Interaction volume radius: 10 \u00c5
Interaction volume height: 10 \u00c5
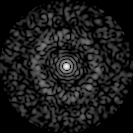
Disorder parameter: 0.8681